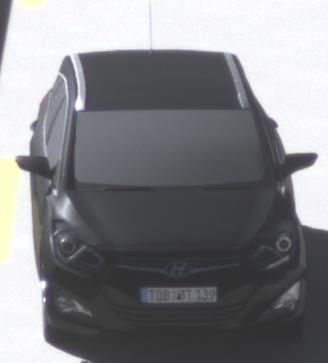
Make: Hyundai
Model: i40 Kombi 1.6 GDI
Detailed model: i40 (VF) Kombi
Model produced from: 2012/08
Model produced until: 2013/09
Doors: 5
Color: black
Road condition: dry road
Daytime: morning or afternoon
Contrast: high contrast